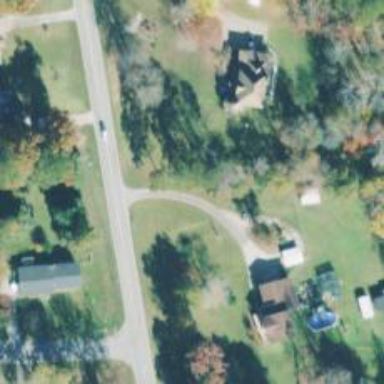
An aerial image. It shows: Driveway.